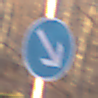
Verkehrszeichen: VorgeschriebeneVorbeifahrtRechts
Umgebung: Outdoor, Nature
Tageszeit: SunriseSunset
Wetter: Clear
Licht: Natural
Jahreszeit: Autumn
Kontrast: HighContrast